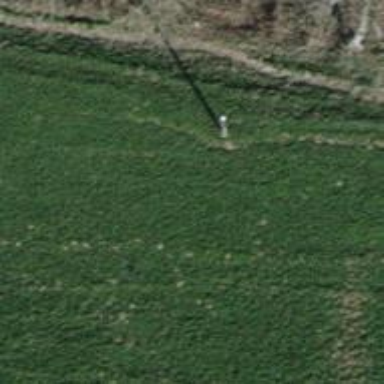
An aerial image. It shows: Power pole.